Question: I'm trying to output some data, grouped, then group it again.
Here's some example data (from db)

I'm trying to output this, grouped like so:
'''
Best Type Name
- Discipline name
-- Result
-- Result
-- Result
'''
CompetitorBest class looks like:
'''
public class CompetitorBest
{
public int ResultId { get; set; }
public string BestTypeName { get; set; }
public int BestTypeOrder { get; set; }
public string DisciplineName { get; set; }
public string ResultValue { get; set; }
public string Venue { get; set; }
public DateTime ResultDate { get; set; }
}
'''
Currently, I've got the following
'''
var bestsGroups = from b in Model.CompetitorBests
group b by new { b.BestTypeName, b.BestTypeOrder }
into grp
orderby grp.Key.BestTypeOrder
select new
{
BestType = grp.Key.BestTypeName,
Results = grp.ToList()
};
'''
But this obviously doesn't take into account the grouping by DisciplineName.
My output code is something like:
'''
foreach (var bestsGroup in bestsGroups)
{
<h2>@bestsGroup.BestType</h2>
foreach (var result in bestsGroup.Results)
{
//i am guessing here i'll need another foreach on the discipline group....
<p>@result.DisciplineName</p>
<p>@result.ResultId </p>
}
}
'''
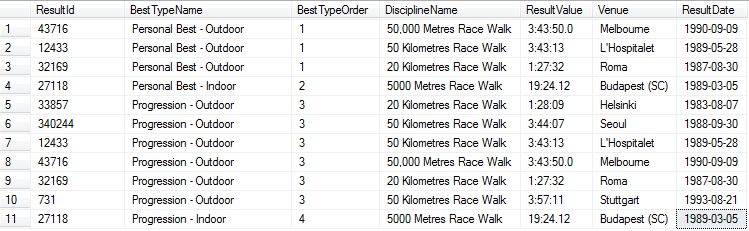
Answer: I think this is what you are looking for:
'''
from b in Model.CompetitorBests
group b by new { b.BestTypeName, b.BestTypeOrder } into grp
orderby grp.Key.BestTypeOrder
select new
{
BestType = grp.Key.BestTypeName,
Results = from d in grp
group d by d.DisciplineName into grp2
select new
{
DisciplineName = grp2.Key,
Results = grp2
}
};
'''
Iterate over it like this:
'''
foreach (var bestsGroup in bestsGroups)
{
<h2>@bestsGroup.BestType</h2>
foreach (var discipline in bestsGroup.Results)
{
<p>@discipline.DisciplineName</p>
foreach (var result in discipline.Results)
{
<p>@result.ResultId</p>
}
}
}
'''